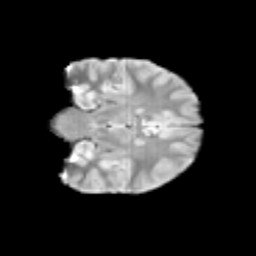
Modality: T2w
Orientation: coronal
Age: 10
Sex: female
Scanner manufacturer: siemens
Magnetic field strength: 3 T
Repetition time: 3.8 s
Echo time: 0.07 s